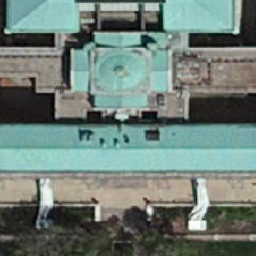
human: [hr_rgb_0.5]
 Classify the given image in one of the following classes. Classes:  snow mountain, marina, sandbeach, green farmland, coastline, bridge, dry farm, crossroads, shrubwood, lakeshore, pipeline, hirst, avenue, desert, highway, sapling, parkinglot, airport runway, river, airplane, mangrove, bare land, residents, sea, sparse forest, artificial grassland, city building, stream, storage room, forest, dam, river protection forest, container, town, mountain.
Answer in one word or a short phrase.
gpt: city building